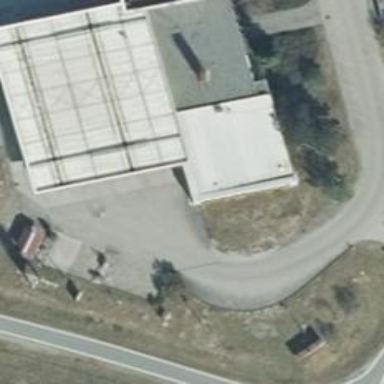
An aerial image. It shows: View of roof of building.